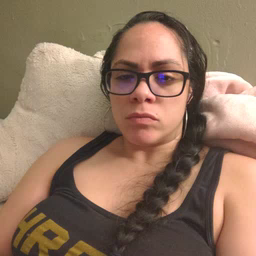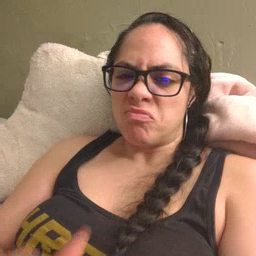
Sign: not